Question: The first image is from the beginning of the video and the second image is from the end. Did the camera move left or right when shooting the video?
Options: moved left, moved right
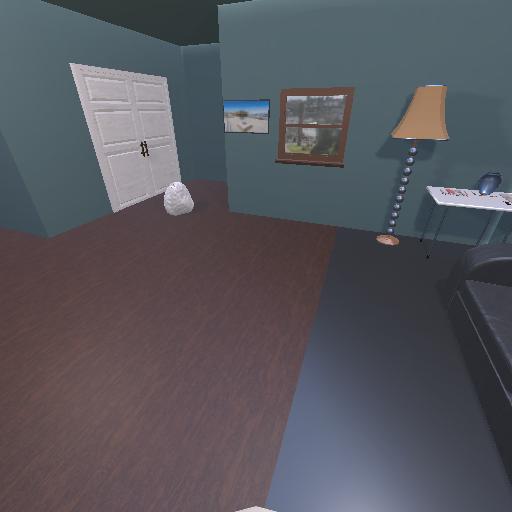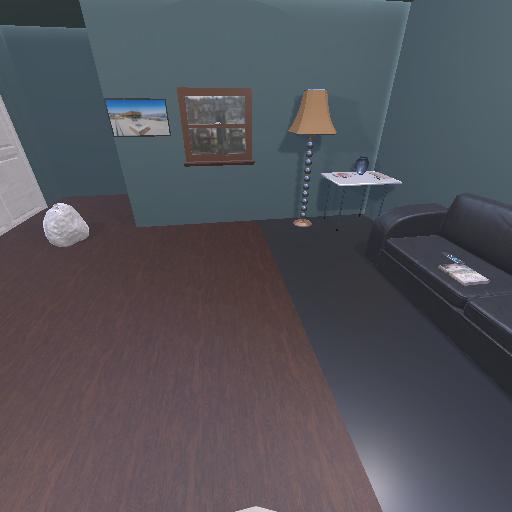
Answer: moved left